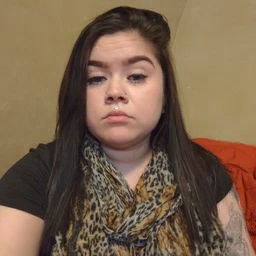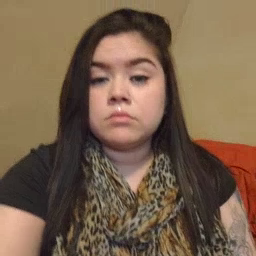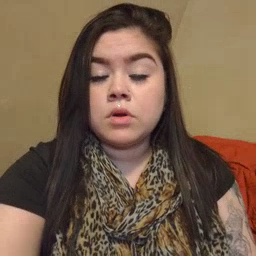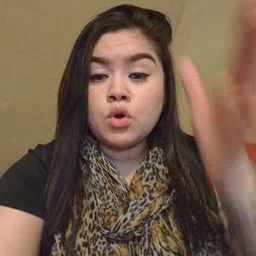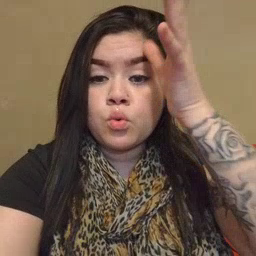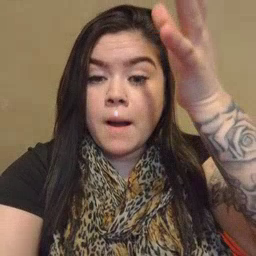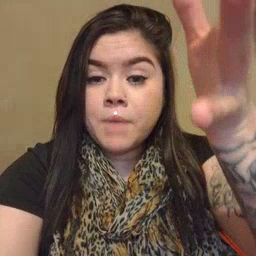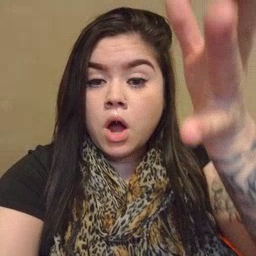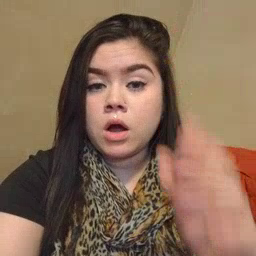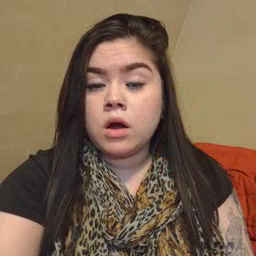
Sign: grandpa